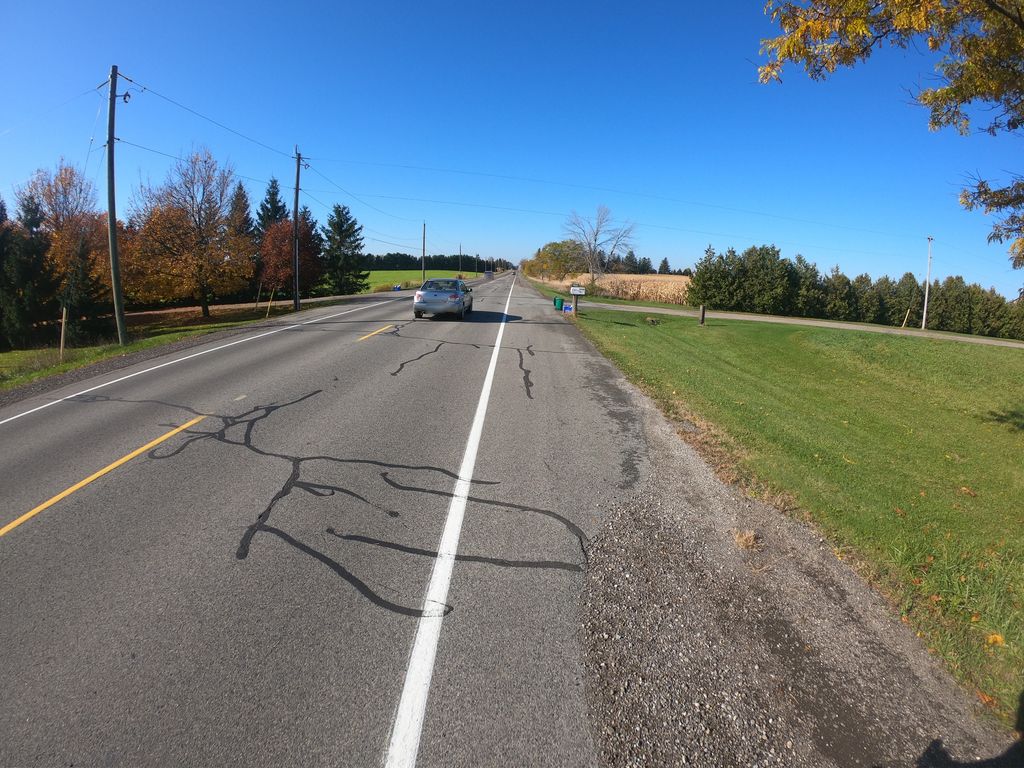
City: kitchener-waterloo